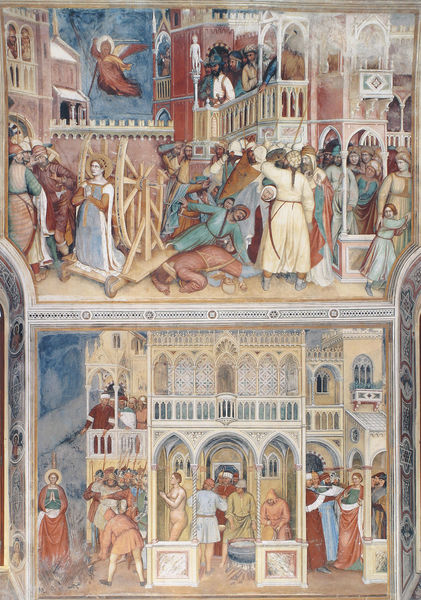
Titel: Cappella di S. Giorgio: Leben Jesu, Marienkrönung, Legende der hll. Georg, Katharina und Lucia
Künstler: Altichiero
Standort: Padua, Capella di S. Giorgio (EU - I - Venetien)
Schlagwörter: himmel, nackt, frauen, menschen, frau, männer, gebäude, hinrichtung, tod, brüstung, kind, gotik, renaissance, kinder, engel, statue, figuren, rad, wagenrad, geländer, balkone, bögen, säbel, knien, heiligenschein, gotisch, mittelalter, erscheinung, etagen, heilige, opfer, turban, bau, verbrennung, maurisch, gebrochen, glorie, buchmalerei, zweigeteilt, bible, märthyrer, ketzerei